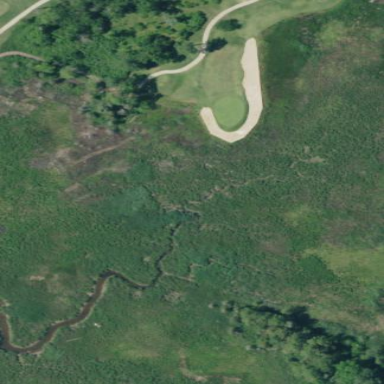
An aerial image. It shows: Marshy wetland area with golf water hazard.